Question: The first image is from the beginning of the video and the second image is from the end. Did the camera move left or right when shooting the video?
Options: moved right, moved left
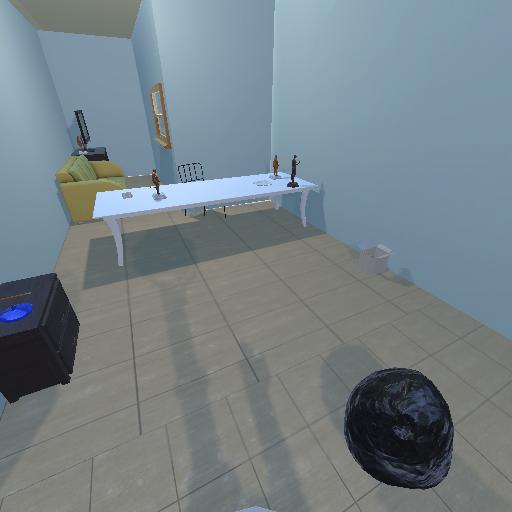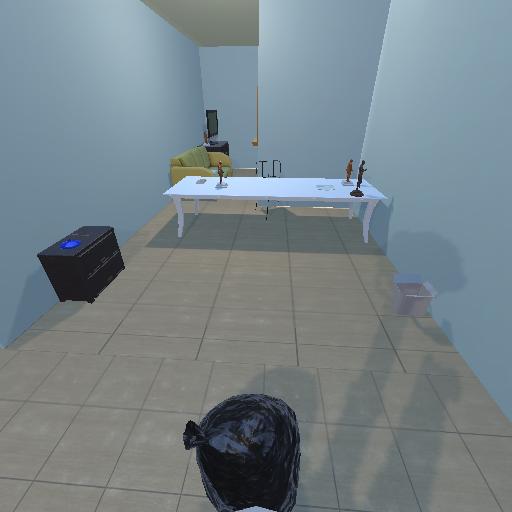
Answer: moved right